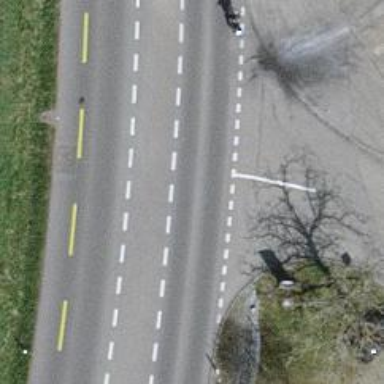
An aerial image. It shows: Tertiary road.